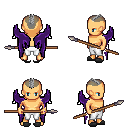
a pixel art fantasy rpg character, male body template, human, tanned skin, purple wings, white pants, gray short mohawk hairstyle, gray slippers, spear, four views (front, back, left, right), 2x2 character sprite sheet, small pixel art, hard edges, no anti-aliasing